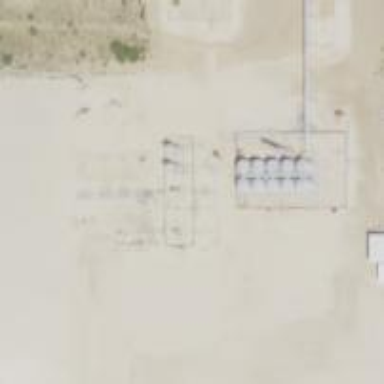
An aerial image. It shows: Industrial area dedicated to gas operations. The substation is specialized in field gathering.